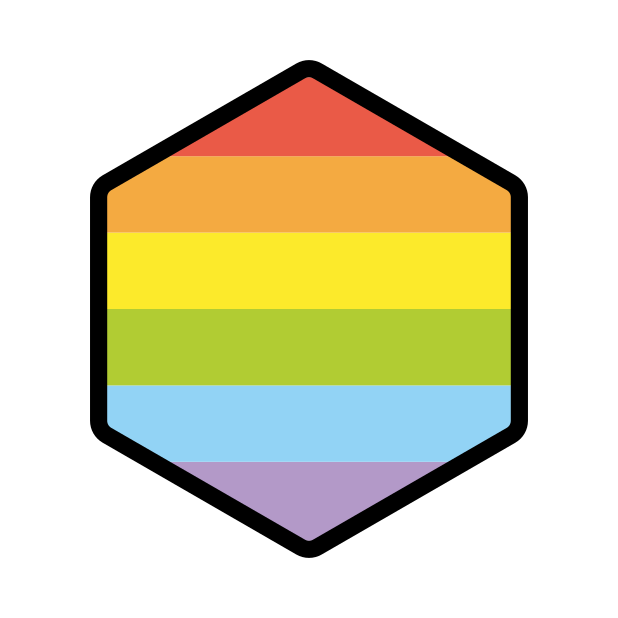
rainbow hexagon